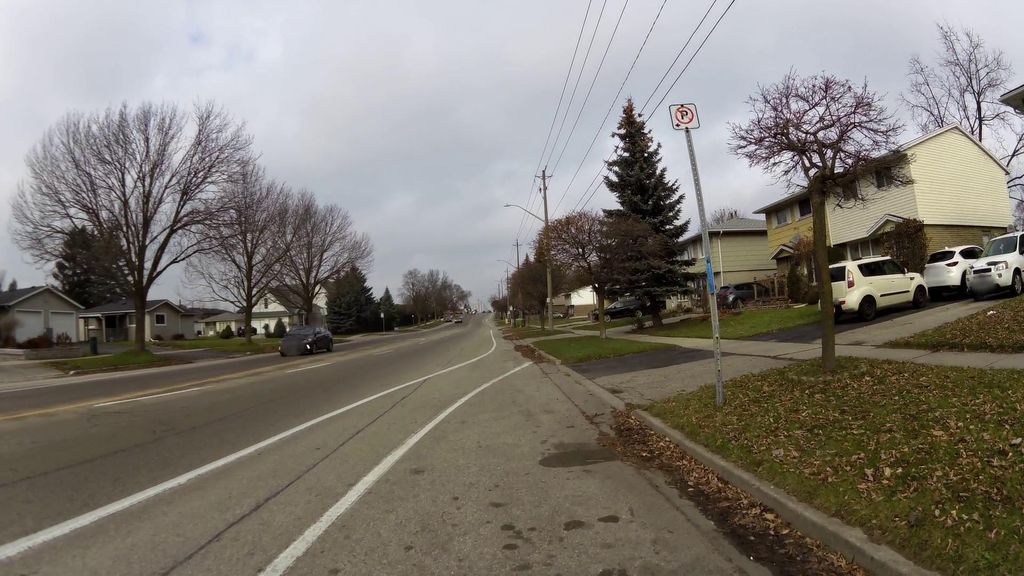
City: kitchener-waterloo